Field crop: maize
Growth stage: 2
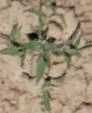
Species: atriplex